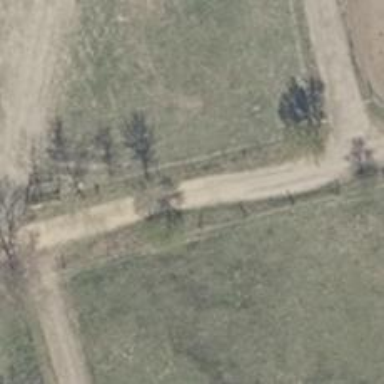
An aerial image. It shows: Dirt track road with grade 4 track type.